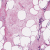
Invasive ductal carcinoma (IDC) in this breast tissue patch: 1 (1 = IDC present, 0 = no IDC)